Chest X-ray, AP view. Patient: 45 years old, sex F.
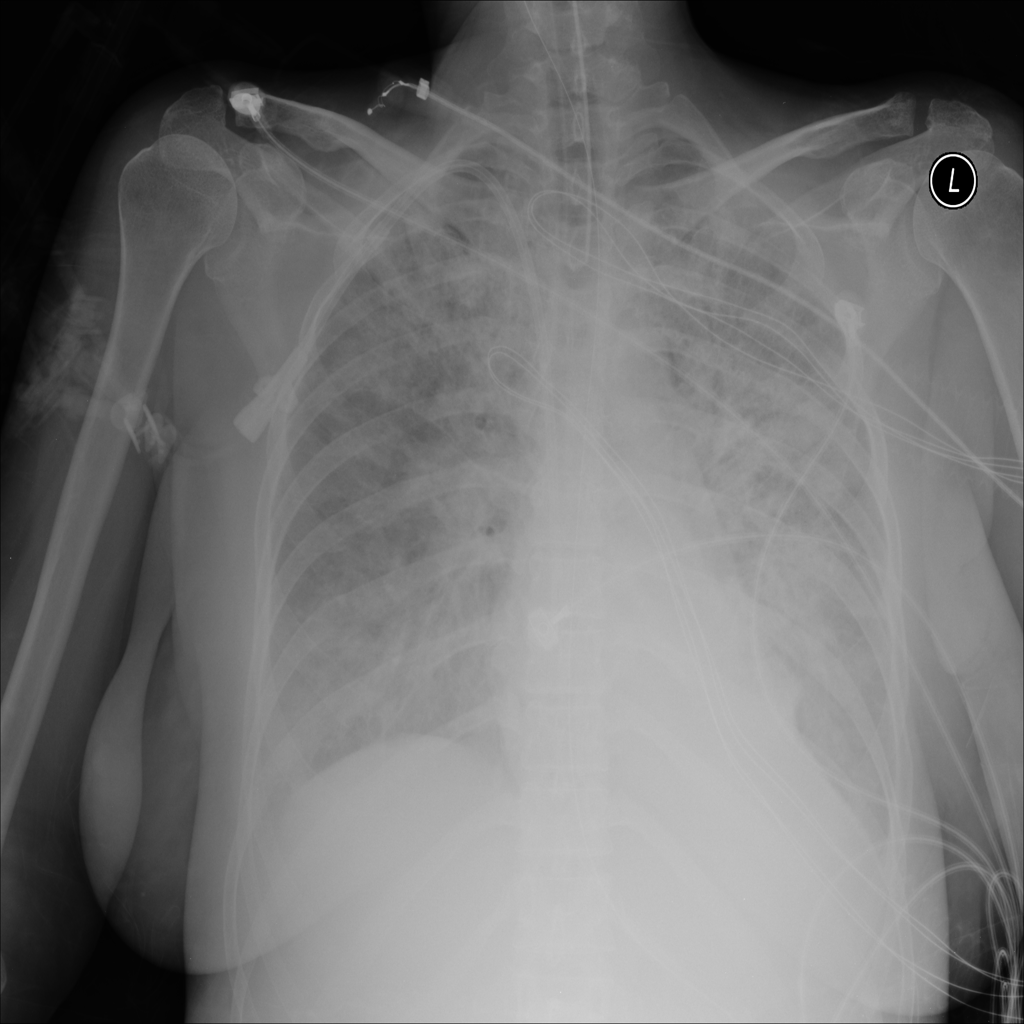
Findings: Edema, Effusion